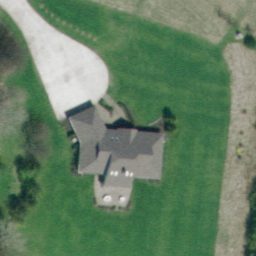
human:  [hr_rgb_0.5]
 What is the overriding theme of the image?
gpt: sparse residential